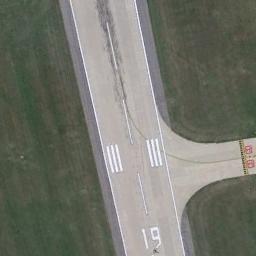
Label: runway